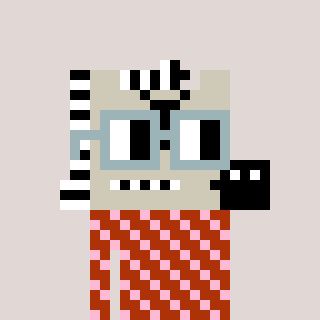
a pixel art character with square dark gray glasses, a zebra-shaped head and a hotbrown-colored body on a warm background